Question: As the default Vuetify <URL> component doesn't have a numbered and built-in, I decided to make my own wrapper component, 'genericTable.vue'.
Everything is looking the way I want. However, I encounter the following issue:

> Note: I want the component to be a dumb component,
meaning it accepts props and emits events to allow them to be dynamic
and reusable. As soon as a user selects a page or changes the items per page, an event is emitted
from the genericTable component to the parent component.
## Sandbox
<URL>
## Snippet
'''
// genericTable.vue
<genericTable
:page="currentPage"
:pageNumbers="pageNumbers"
:headers="headers"
:items="items"
:totalItems="totalItems"
:pageCount="pageCount"
:itemsPerPage="itemsPerPage"
@update:page="pageUpdated"
@update:itemsPerPage="itemsPerPageUpdated">
</genericTable>
'''
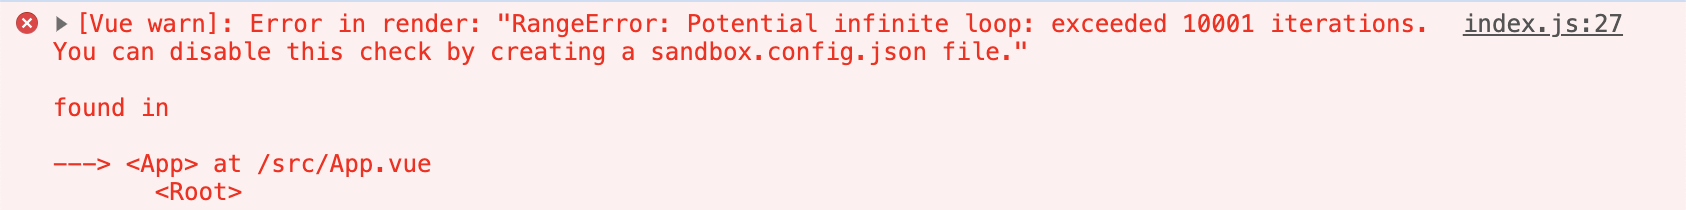
Answer: What i saw, your problem is computed property 'pageCount', I replaced 'this.items.length' with 'itemsPerPage'
'''
pageCount() {
return Math.ceil(this.totalItems / this.itemsPerPage) || 0;
},
'''
If 'items' were less than your 'itemsPerPage' they return miscalculation.
To show the last page in codesandbox, also you need to request the correct size of items
'''
let size = this.itemsPerPage;
// For last page, if our request size is more than totalItems
// we need to return totalItems % itemsPerPage
if(this.itemsPerPage * this.currentPage > this.totalItems )
size = this.totalItems % this.itemsPerPage;
this.fetchPassengers(this.currentPage, size);
'''